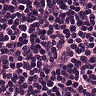
Metastatic tissue present: yes